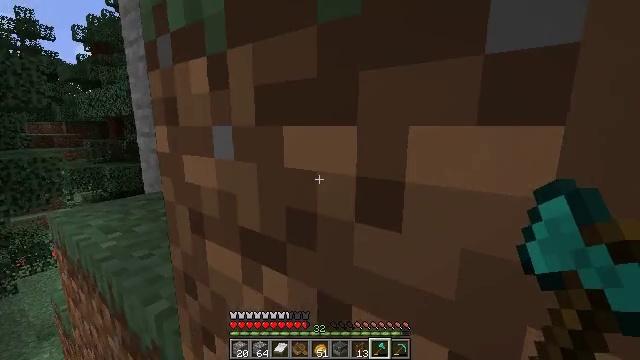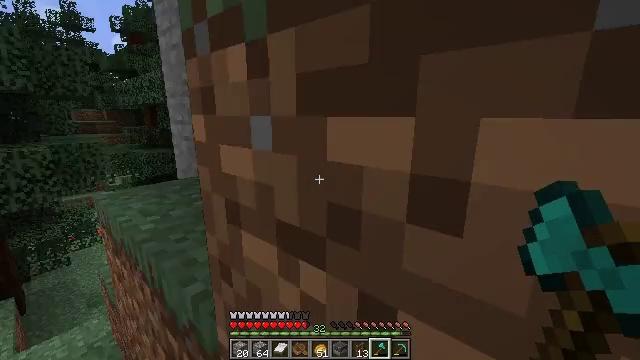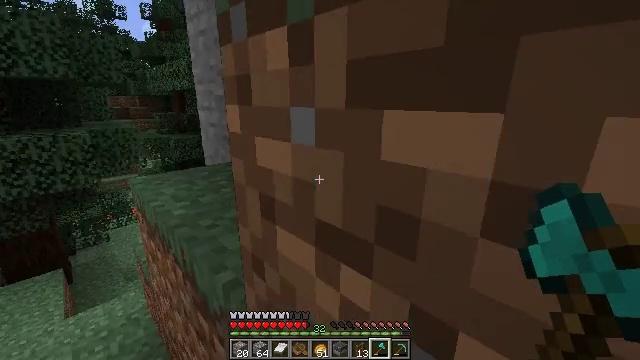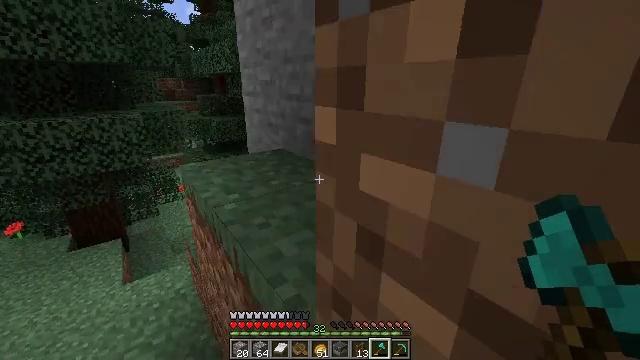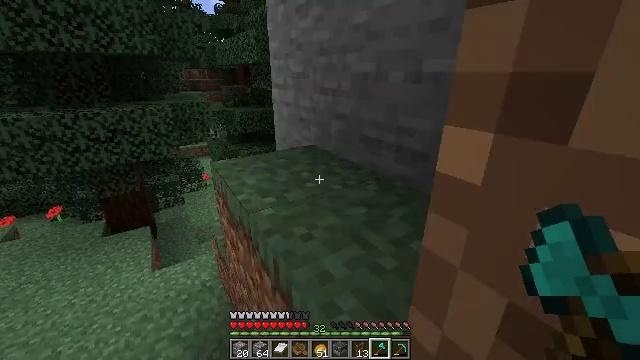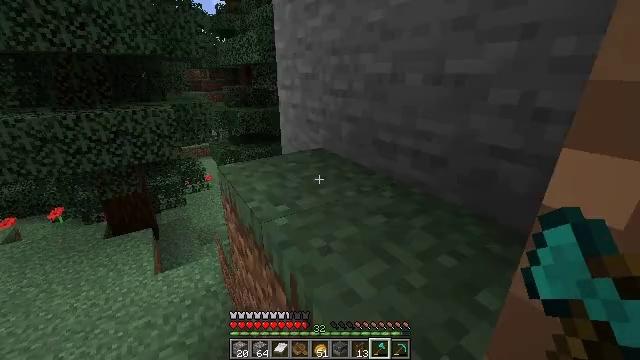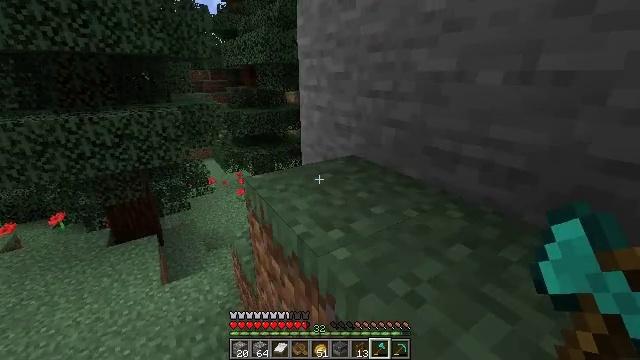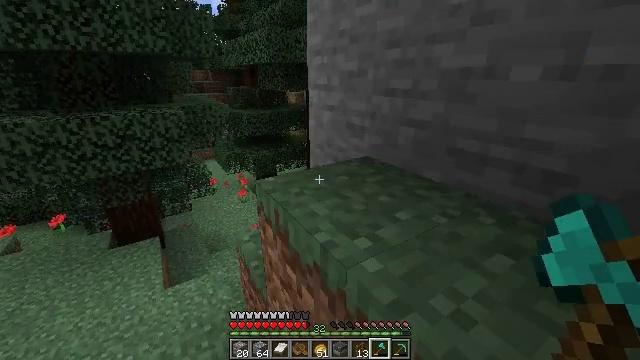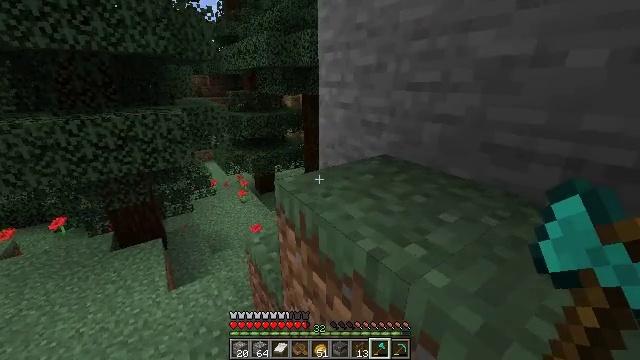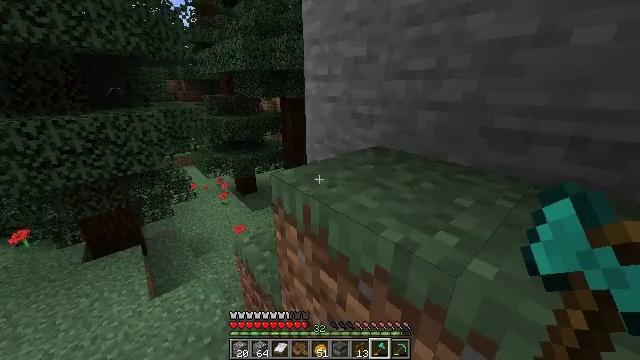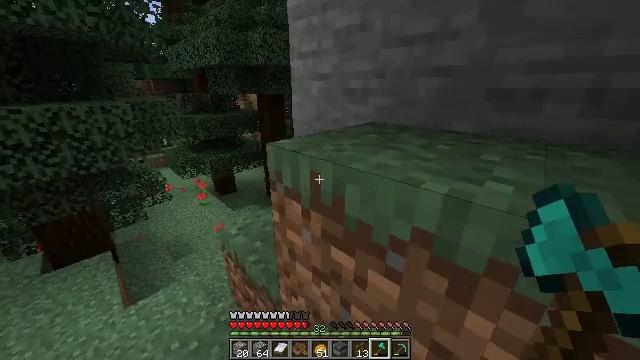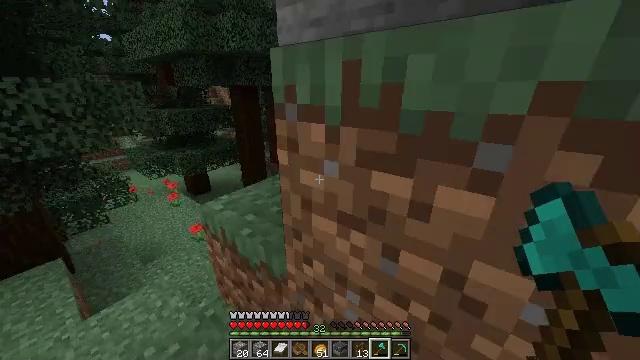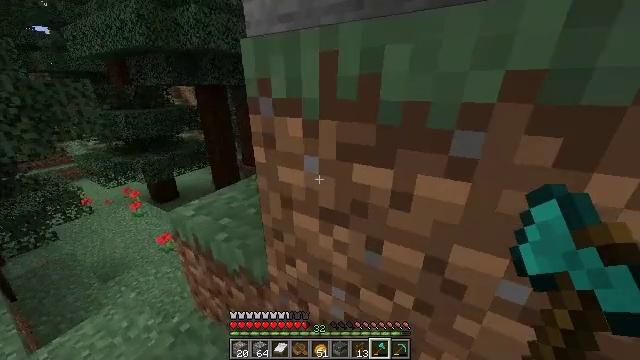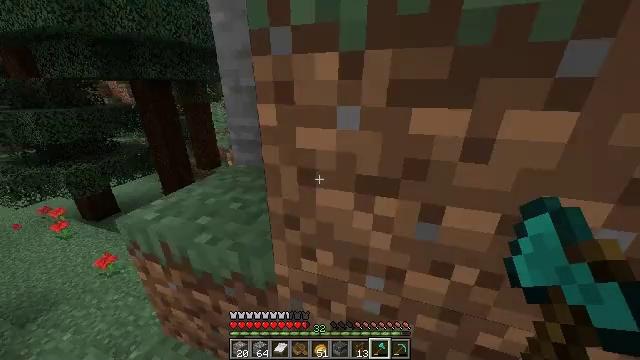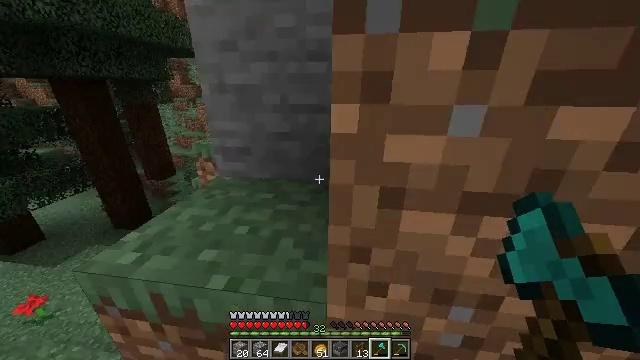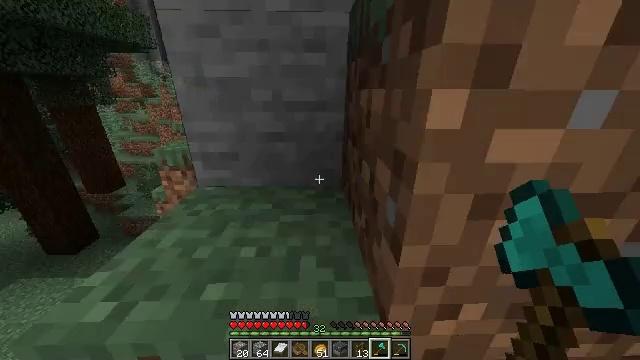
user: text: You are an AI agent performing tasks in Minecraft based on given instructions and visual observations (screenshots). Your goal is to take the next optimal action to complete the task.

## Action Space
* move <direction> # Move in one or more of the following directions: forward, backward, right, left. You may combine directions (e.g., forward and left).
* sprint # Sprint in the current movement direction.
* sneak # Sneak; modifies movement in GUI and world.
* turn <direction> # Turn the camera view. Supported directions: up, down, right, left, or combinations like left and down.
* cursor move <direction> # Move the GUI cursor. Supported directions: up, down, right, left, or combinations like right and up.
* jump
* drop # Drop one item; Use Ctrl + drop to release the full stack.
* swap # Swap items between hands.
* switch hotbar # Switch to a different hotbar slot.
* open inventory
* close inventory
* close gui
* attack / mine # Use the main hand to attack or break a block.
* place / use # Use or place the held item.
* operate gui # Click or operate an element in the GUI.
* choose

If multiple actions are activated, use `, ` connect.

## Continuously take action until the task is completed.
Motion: motion action
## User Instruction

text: Drop a spruce boat.
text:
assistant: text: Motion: move forward, turn left and down
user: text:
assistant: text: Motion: move forward and move left, turn left and down
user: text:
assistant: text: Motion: move forward and move left, turn left and down
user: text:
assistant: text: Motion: move forward and move left, turn left and down
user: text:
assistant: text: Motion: move forward and move left
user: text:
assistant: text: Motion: move forward and move left
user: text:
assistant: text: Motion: move forward and move left, sprint
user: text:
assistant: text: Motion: move forward and move left, sprint, turn right
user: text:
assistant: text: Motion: move forward and move left, sprint, turn right
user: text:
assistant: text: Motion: move forward and move left, sprint, turn right
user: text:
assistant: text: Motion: move forward and move left, sprint, turn right
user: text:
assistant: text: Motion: move forward and move left, sprint, turn right
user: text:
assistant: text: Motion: move forward and move left, turn right
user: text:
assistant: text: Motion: move forward and move left, turn right
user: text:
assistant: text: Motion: move forward and move left, turn right
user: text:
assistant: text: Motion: move forward, turn right, jump
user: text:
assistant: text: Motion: move forward, turn right, jump
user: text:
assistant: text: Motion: move forward, turn right and up, jump
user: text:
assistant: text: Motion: move forward, turn right, jump
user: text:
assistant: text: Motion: move forward, turn right and up, jump
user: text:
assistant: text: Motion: move forward, turn right and up, jump
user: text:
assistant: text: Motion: move forward, turn right and up, jump
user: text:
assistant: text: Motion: move forward, turn right and up, jump
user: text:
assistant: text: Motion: move forward, sprint, turn right and up, jump
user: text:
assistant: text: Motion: move forward, sprint, turn right and up, jump
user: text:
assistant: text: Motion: move forward, sprint, turn right and up, jump
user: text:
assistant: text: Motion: move forward, sprint, turn right, jump
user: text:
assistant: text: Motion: move forward, sprint, turn right, jump
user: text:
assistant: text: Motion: move forward, turn right, jump
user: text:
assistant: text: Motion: move forward, turn right, jump